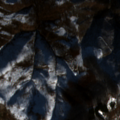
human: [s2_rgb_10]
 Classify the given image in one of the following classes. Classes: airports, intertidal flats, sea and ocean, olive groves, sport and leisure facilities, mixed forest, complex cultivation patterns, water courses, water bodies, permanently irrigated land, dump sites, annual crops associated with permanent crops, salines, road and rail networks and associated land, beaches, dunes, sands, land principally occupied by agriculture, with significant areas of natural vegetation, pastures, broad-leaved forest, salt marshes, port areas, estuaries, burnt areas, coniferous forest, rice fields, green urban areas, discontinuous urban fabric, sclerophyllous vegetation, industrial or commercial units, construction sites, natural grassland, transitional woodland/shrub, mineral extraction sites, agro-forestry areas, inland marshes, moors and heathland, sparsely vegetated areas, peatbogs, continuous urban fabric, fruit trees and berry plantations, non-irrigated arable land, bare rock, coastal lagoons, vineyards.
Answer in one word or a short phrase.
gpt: broad-leaved forest, transitional woodland/shrub